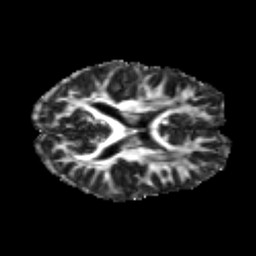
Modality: FA
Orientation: axial
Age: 19
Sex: female
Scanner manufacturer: siemens
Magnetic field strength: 3 T
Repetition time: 3.5 s
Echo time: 0.113 s